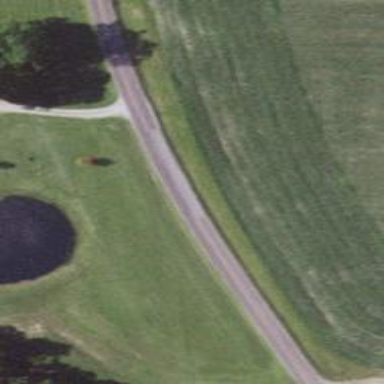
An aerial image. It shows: Secondary road.